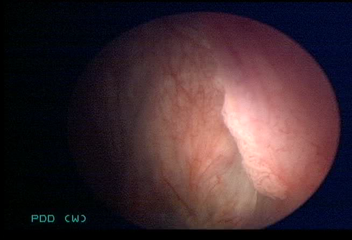
Modality: WLC
Class: Malignant
Subclass: LowGradePapillary
Lesion: L2
Stage: Ta
Morphology: Non-papillary
Bladder cancer association: Yes